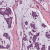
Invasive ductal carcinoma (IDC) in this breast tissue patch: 1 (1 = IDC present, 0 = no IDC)